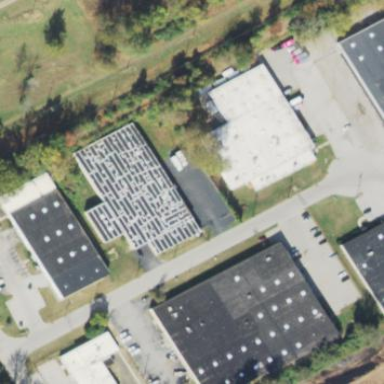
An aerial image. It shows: Industrial building.